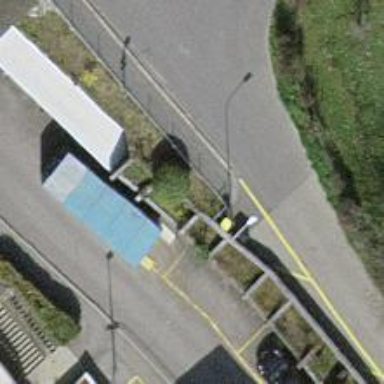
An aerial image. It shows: Pillar post box.